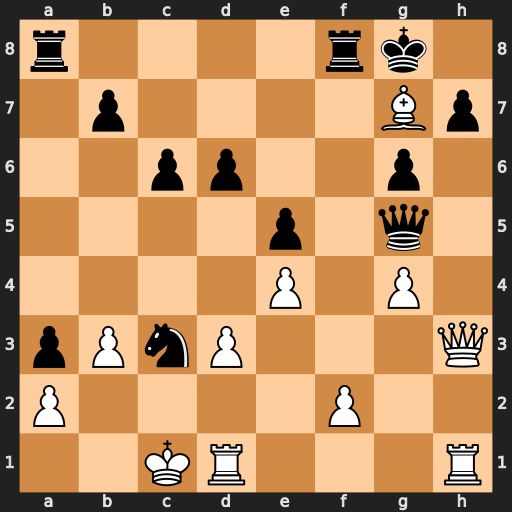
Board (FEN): r4rk1/1p4Bp/2pp2p1/4p1q1/4P1P1/pPnP3Q/P4P2/2KR3R
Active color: w
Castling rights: -
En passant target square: -
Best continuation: f4 Qxf4+ Kc2